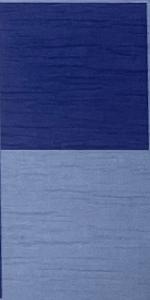
Label: Empty